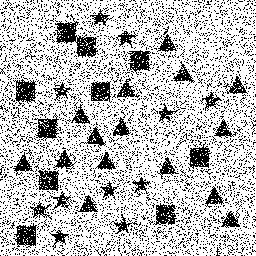
Squares: 10
Triangles: 15
Stars: 11
Total shapes: 36